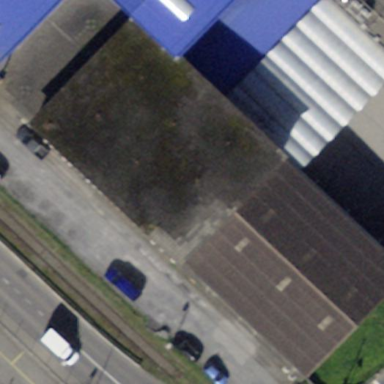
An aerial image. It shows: Industrial building.